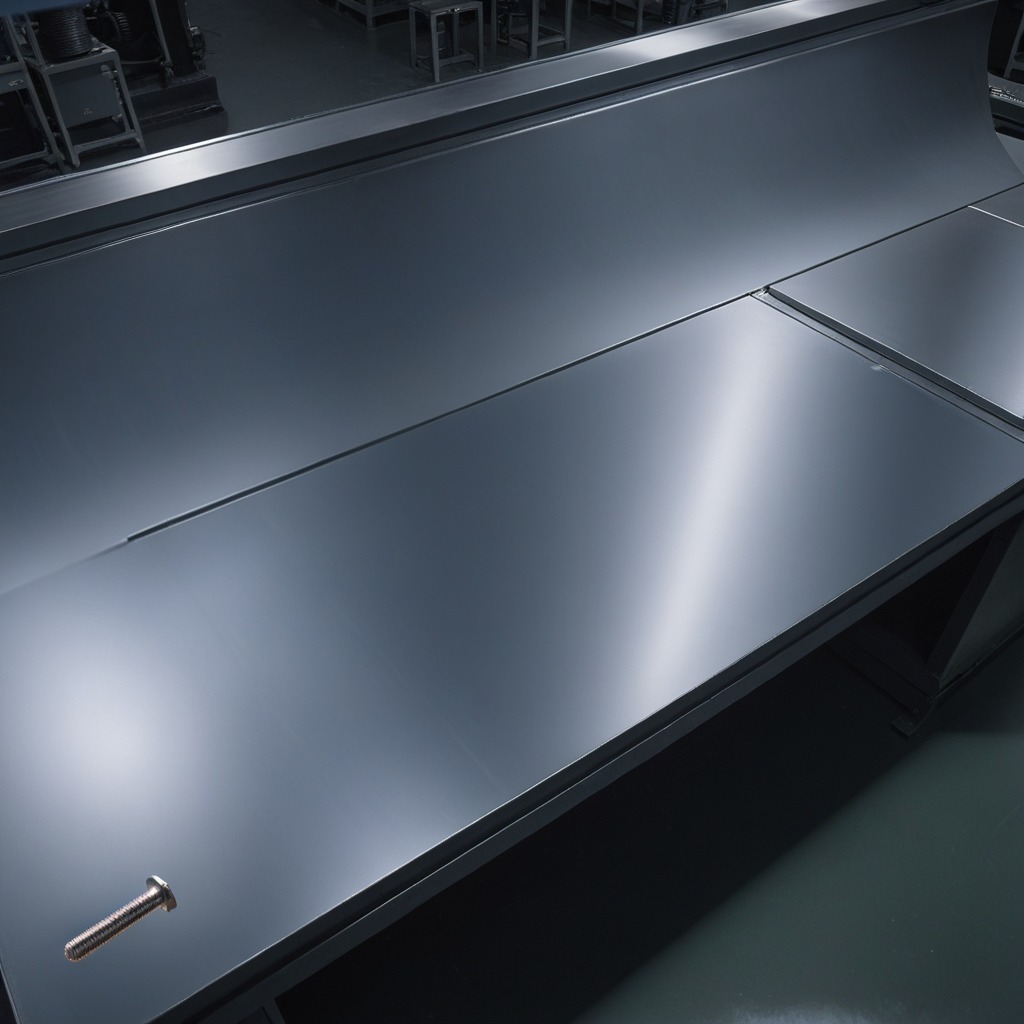
A metal screw is lying on a clean empty table in the evening.